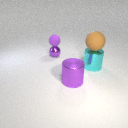
large cyan metal cylinder behind large purple metal cylinder